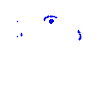
Particle: pion